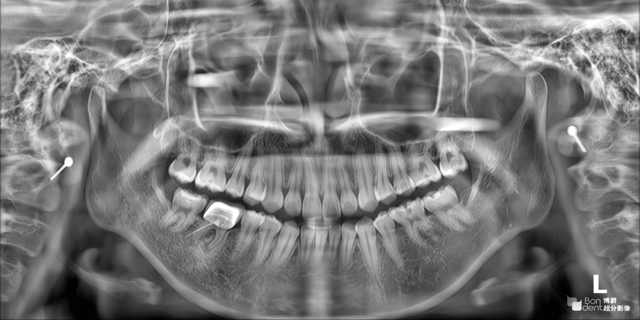
adult